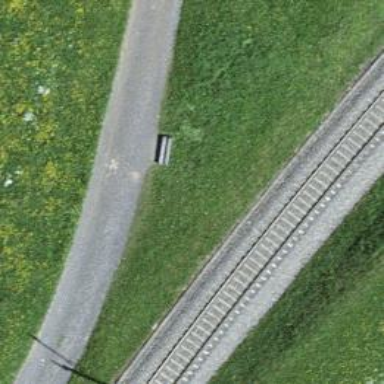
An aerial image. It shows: Bench.